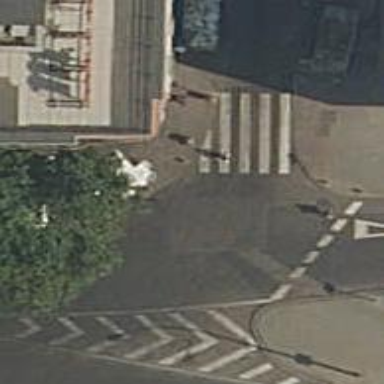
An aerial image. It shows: Sidewalk made of paving stones.